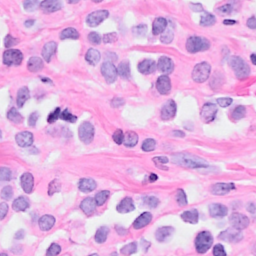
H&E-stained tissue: Breast